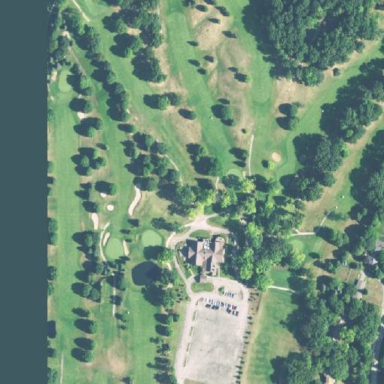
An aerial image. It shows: Golf course surrounded by greenery.